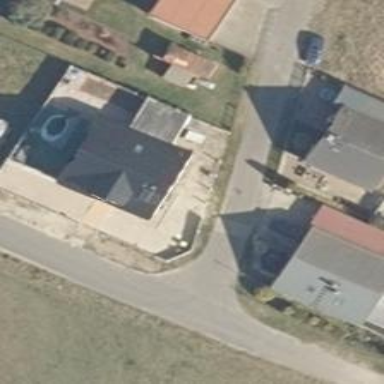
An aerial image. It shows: Gabled building with roof made of roof tiles.